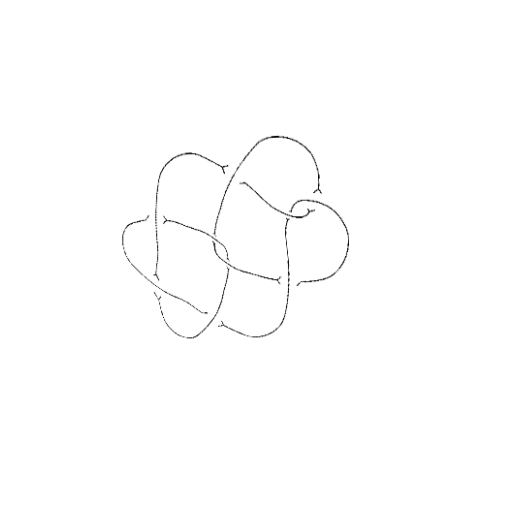
Crossing number: 9